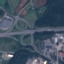
Land use / land cover class: Highway